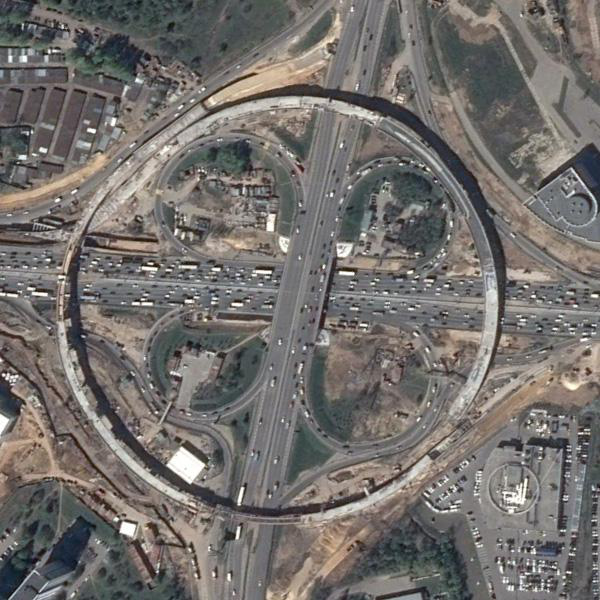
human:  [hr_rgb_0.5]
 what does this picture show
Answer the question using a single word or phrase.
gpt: viaduct